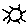
Label: sun